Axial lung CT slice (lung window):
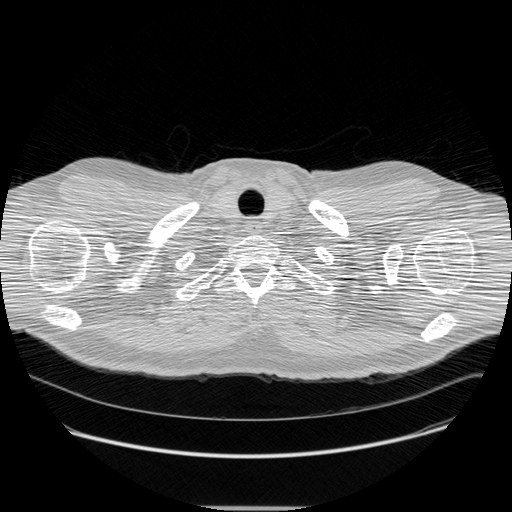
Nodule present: no